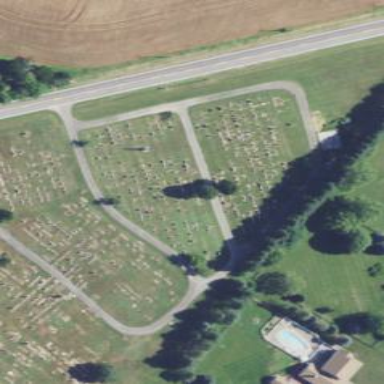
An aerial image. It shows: Cemetery.